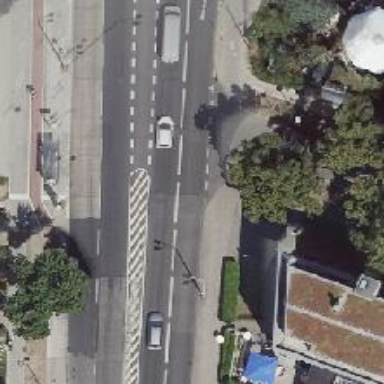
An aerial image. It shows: Road with "give way" sign.